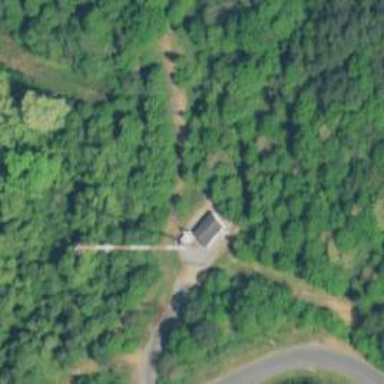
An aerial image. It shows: Communication mast tower.